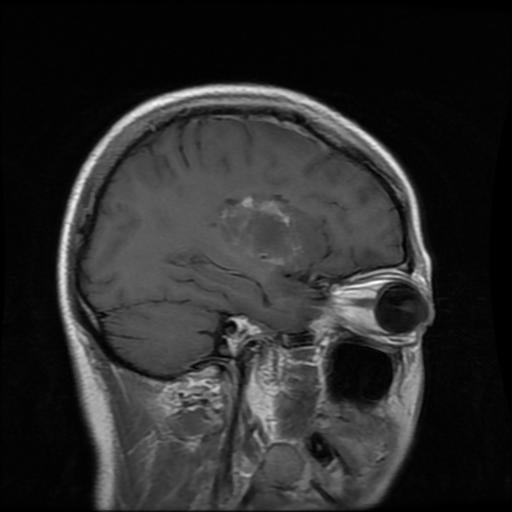
Label: glioma